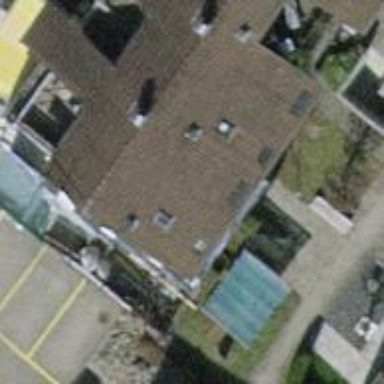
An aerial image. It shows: Terrace building.